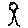
Label: tree